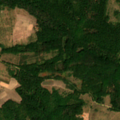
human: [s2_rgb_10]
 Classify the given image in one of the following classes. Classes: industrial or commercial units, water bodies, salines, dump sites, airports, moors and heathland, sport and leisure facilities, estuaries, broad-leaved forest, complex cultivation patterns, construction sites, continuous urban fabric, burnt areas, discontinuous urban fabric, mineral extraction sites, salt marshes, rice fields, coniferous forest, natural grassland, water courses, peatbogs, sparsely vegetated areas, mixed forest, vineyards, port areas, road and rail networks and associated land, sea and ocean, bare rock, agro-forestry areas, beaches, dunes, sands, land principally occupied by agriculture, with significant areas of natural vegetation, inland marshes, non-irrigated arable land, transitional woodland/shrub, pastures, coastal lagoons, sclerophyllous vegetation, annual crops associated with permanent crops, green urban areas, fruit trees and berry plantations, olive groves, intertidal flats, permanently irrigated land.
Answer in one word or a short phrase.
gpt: complex cultivation patterns, broad-leaved forest, transitional woodland/shrub